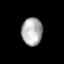
Tissue: lung
Cell type: Epithelial cells
Senescence score: 0.2013
Nuclear area (px): 562
Mean DAPI intensity: 175.861